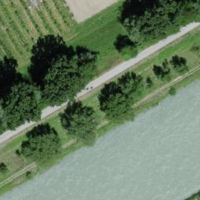
EUNIS habitat code: 23
Species observed at this site:
Quercus robur